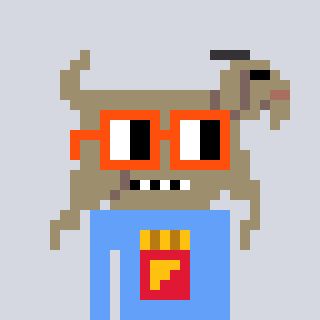
a pixel art character with square orange glasses, a goat-shaped head and a blue-colored body on a cool background